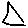
Label: triangle